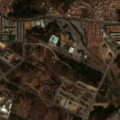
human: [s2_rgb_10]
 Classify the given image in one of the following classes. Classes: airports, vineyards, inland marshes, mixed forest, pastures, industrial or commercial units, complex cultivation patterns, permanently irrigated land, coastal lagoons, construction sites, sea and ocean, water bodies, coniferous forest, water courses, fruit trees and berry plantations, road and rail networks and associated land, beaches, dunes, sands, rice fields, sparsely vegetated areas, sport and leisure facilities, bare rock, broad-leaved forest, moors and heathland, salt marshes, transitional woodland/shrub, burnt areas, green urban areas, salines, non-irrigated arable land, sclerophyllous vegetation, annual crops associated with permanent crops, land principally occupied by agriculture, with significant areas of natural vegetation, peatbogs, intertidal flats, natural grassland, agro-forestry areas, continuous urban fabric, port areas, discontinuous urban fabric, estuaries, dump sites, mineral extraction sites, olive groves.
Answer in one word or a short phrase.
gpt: continuous urban fabric, discontinuous urban fabric, industrial or commercial units, green urban areas, land principally occupied by agriculture, with significant areas of natural vegetation, agro-forestry areas, moors and heathland